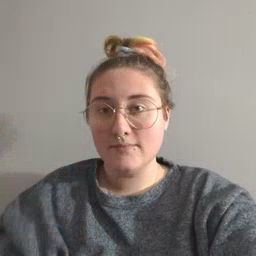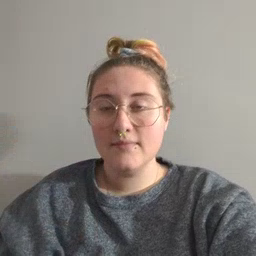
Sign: elephant